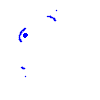
Particle: pion